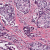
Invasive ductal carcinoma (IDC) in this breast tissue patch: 1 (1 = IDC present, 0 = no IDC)